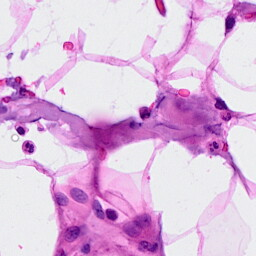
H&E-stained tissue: Breast